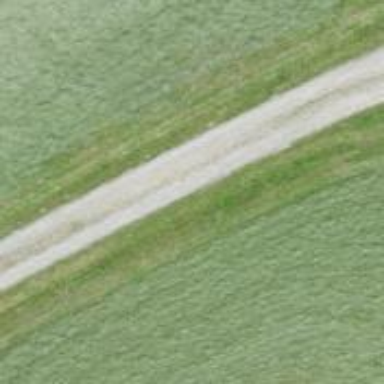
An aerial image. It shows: Unclassified road with fine gravel surface.